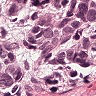
Metastatic tissue present: yes